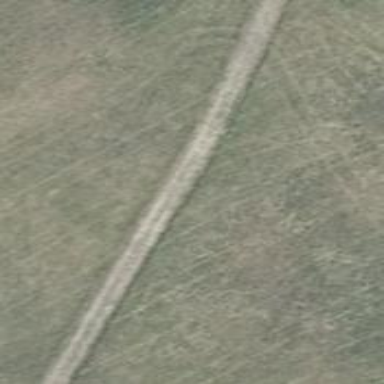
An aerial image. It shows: Footway covered with grass.